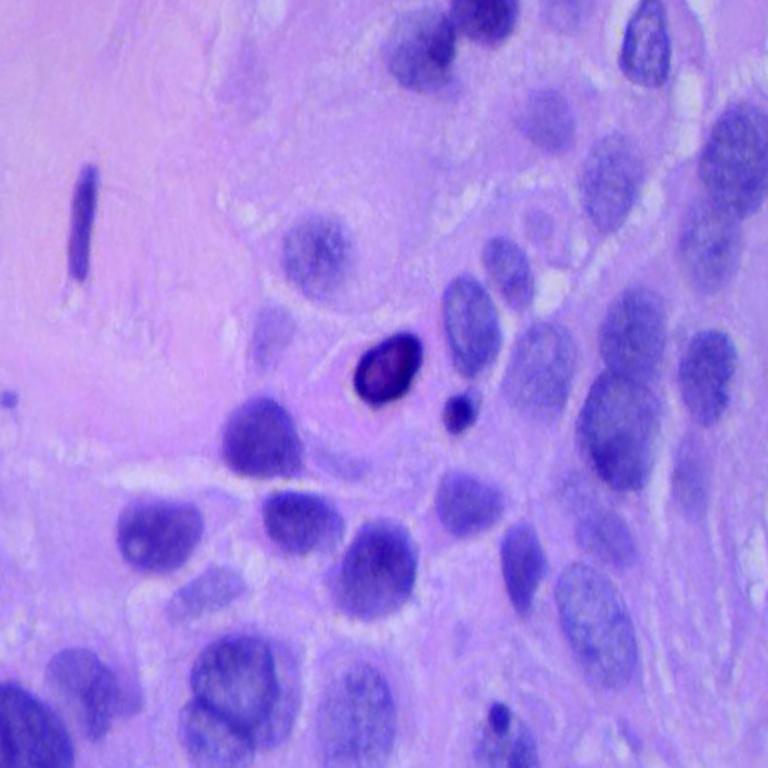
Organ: lung
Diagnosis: squamous carcinomas